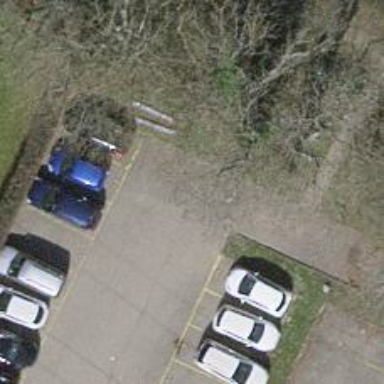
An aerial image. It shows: Parking aisle designated as service road.